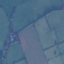
Label: Pasture